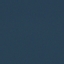
Land use / land cover class: SeaLake